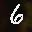
Label: 6